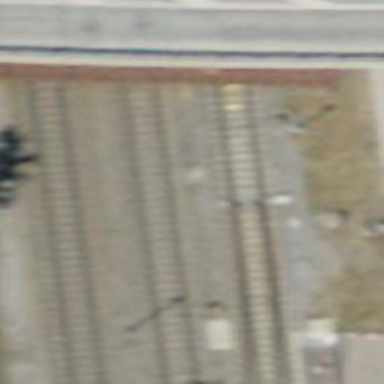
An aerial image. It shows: Railway switch.